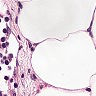
Metastatic tissue present: no